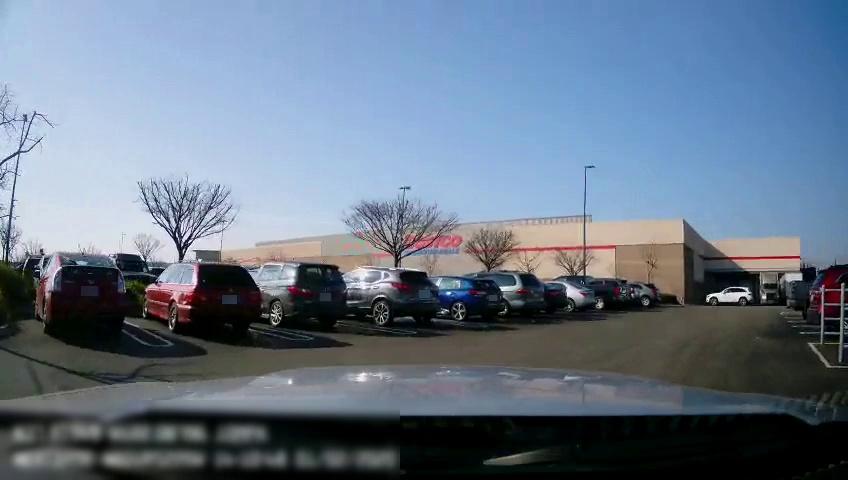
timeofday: Day
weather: Sunny
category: Drivable Space
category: Vehicles | SUV
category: Vehicles | SUV
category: Vehicles | Truck
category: Vehicles | Truck
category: Vehicles | Truck
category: Vehicles | SUV
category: Vehicles | SUV
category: Vehicles | Car
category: Vehicles | Car
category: Vehicles | SUV
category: Vehicles | SUV
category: Vehicles | Car
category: Vehicles | Car
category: Vehicles | Truck
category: Vehicles | SUV
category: Vehicles | Truck
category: Vehicles | SUV
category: Vehicles | SUV
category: Vehicles | SUV
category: Vehicles | Truck
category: Vehicles | Car